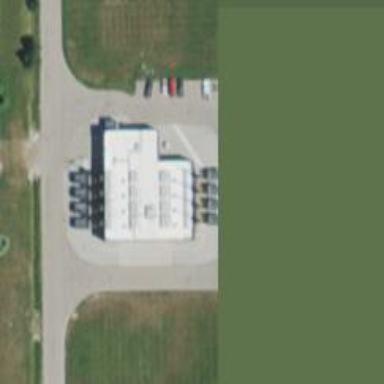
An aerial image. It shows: Generator is pictured.